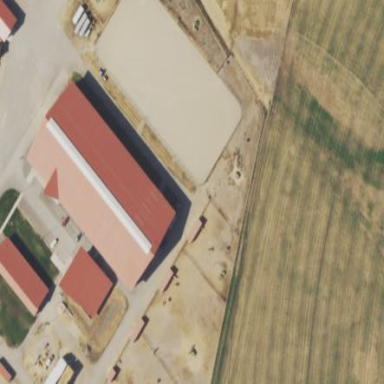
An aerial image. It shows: Farm auxiliary building.